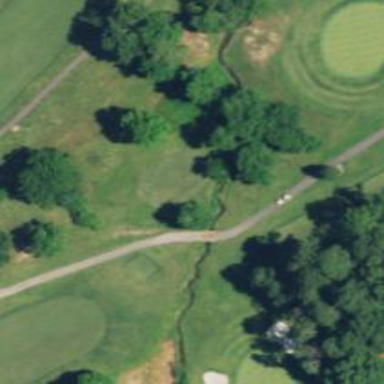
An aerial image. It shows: Pathway for golfing.